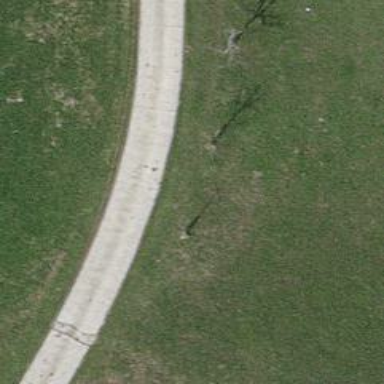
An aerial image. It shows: Track with grade1 tracktype.